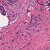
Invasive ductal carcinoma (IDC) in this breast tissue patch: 0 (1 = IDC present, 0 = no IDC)